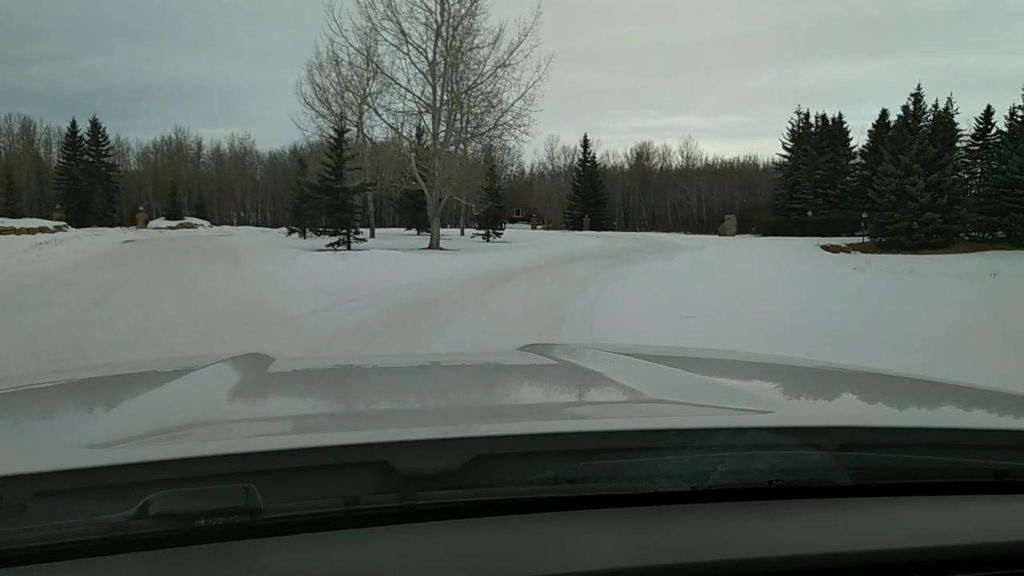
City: calgary